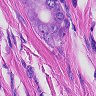
Metastatic tissue present: yes